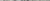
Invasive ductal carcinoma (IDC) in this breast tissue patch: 0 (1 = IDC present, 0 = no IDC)